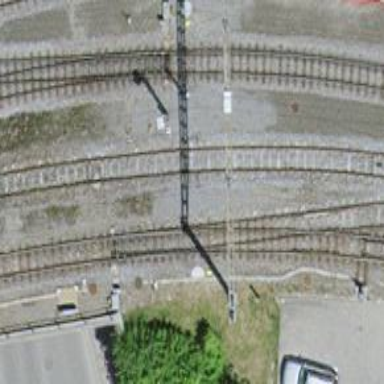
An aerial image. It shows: Narrow-gauge railway yard with one track. The yard is electrified with contact line.